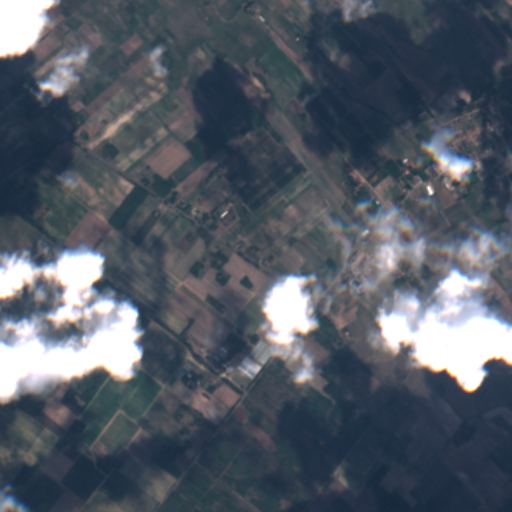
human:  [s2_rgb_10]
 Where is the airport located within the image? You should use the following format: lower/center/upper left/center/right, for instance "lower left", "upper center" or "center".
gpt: The airport is located in the center right of the image.
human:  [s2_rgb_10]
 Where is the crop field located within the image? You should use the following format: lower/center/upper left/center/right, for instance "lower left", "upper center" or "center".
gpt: The crop field is located in the lower of the image.
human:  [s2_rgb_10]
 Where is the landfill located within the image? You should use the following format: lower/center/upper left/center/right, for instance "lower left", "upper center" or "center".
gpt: The landfill is located in the lower center of the image.
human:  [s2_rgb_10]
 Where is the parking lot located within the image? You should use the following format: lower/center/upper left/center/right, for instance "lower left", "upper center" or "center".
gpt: The parking lot is located in the center right of the image.
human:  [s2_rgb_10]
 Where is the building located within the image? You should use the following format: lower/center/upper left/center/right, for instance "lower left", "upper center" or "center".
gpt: There is no building in the image.